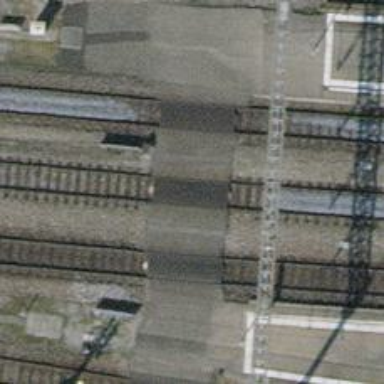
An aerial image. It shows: Level crossing along the railway.